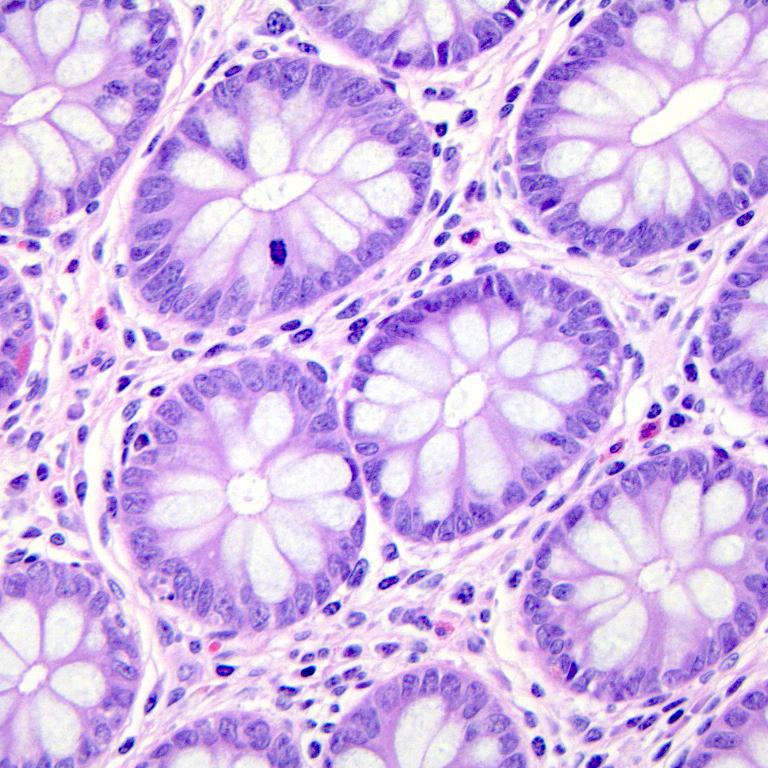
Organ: colon
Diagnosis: benign